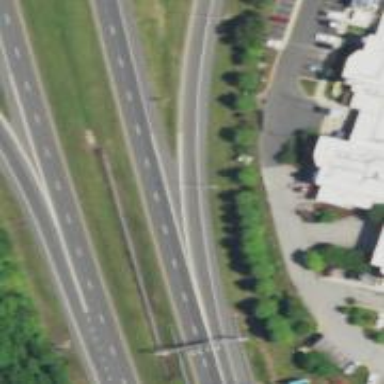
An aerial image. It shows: Trunk highway with expressway features.